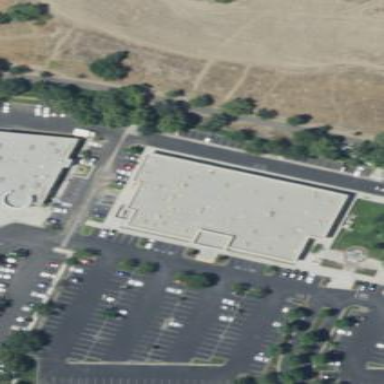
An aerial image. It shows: Clinic building offering healthcare services.